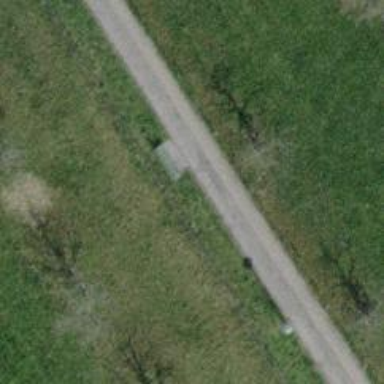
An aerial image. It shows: Bench.